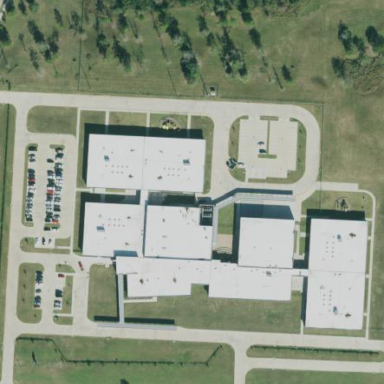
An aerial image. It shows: School.